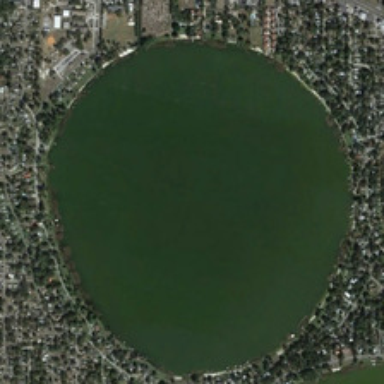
Many buildings and green trees are around a circle pond .